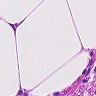
Metastatic tissue present: no